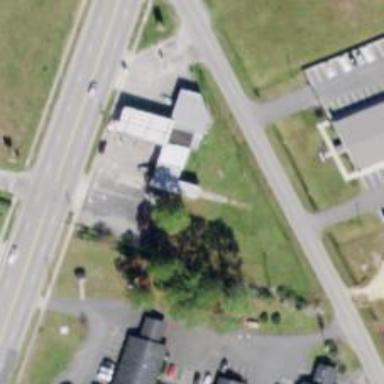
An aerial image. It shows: Convenience shop.